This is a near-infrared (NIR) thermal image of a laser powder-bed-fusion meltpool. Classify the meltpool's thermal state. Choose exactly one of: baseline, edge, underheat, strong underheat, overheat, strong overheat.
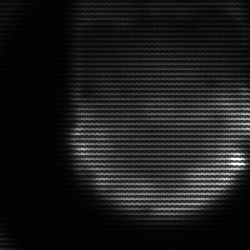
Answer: edge